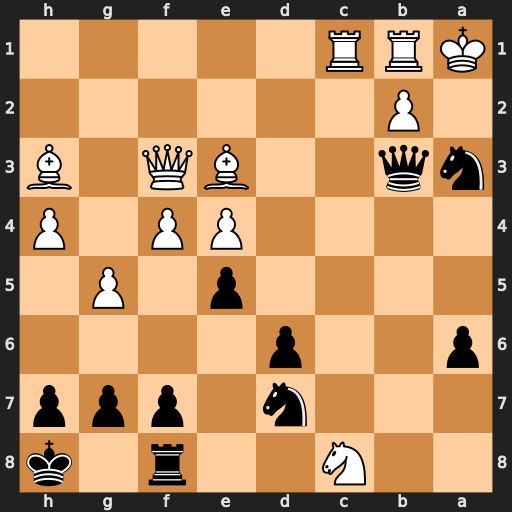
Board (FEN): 2N2r1k/3n1ppp/p2p4/4p1P1/4PP1P/nq2BQ1B/1P6/KRR5
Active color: b
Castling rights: -
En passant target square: -
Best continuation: Nc2+ Rxc2 Qa4#